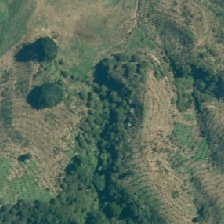
Land cover: broadleaved_indigenous_hardwood